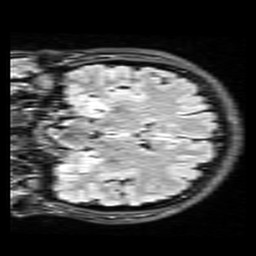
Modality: FLAIR
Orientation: coronal
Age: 33
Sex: female
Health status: healthy
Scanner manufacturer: siemens
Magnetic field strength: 3 T
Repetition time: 9 s
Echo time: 0.088 s